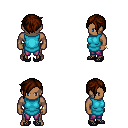
a pixel art fantasy rpg character, male body template, human, dark skin, teal tunic, magenta pants, brown pixie cut hairstyle, bracelets, ghillies, four views (front, back, left, right), 2x2 character sprite sheet, small pixel art, hard edges, no anti-aliasing